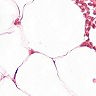
Metastatic tissue present: no